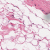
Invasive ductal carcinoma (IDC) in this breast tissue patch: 0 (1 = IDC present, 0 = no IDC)